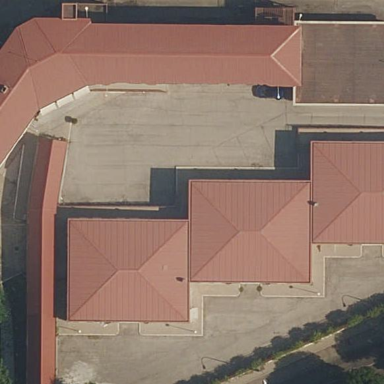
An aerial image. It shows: School building.